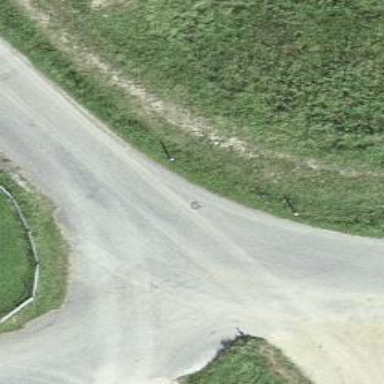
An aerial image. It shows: Tertiary road.